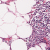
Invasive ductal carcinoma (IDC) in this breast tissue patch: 1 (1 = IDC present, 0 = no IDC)